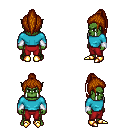
a pixel art fantasy rpg character, male body template, orc, green skin, teal long-sleeve shirt, red pants, brunette long topknot hairstyle, white cloth bracers, gold boots, four views (front, back, left, right), 2x2 character sprite sheet, small pixel art, hard edges, no anti-aliasing